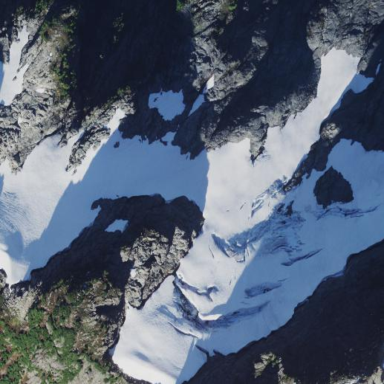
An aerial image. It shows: Stunning view of glacier.